Interaction volume radius: 5 \u00c5
Interaction volume height: 25 \u00c5
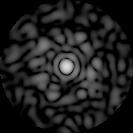
Disorder parameter: 0.8308